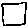
Label: square